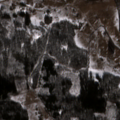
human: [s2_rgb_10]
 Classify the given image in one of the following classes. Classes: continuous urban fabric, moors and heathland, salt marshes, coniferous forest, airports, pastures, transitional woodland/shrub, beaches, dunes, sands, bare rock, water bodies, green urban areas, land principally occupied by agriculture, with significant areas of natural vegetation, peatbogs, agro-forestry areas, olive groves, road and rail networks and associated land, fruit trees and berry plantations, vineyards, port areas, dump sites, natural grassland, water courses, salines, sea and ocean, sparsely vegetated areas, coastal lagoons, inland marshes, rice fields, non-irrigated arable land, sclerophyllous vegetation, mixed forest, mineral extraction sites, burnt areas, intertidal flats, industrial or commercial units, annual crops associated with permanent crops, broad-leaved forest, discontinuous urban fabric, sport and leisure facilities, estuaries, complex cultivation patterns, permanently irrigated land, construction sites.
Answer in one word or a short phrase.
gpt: pastures, complex cultivation patterns, land principally occupied by agriculture, with significant areas of natural vegetation, broad-leaved forest, mixed forest